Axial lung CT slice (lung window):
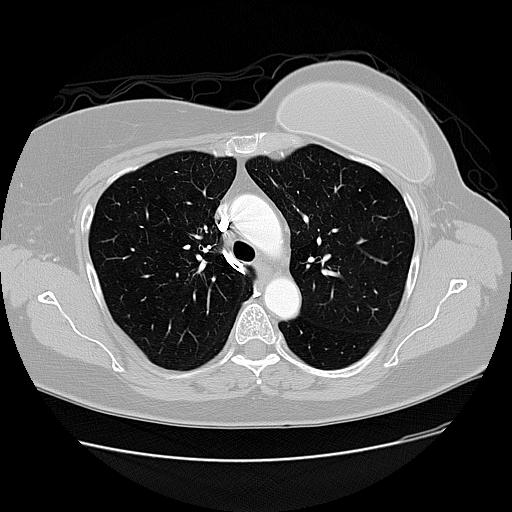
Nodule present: no